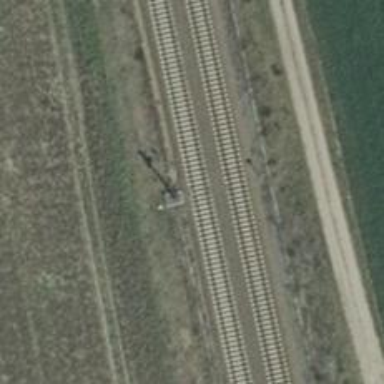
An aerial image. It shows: Railway signal.